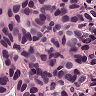
Metastatic tissue present: yes